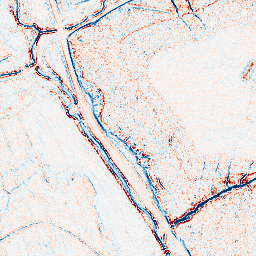
Category: edge_preserving
Decomposition family: bilateral
Decomposition parameters: d: 5
sigma_color: 50
sigma_space: 100
Upsampling method: cubic_mitchell
Upsampling parameters: scale: 8
Upsampling scale: 8